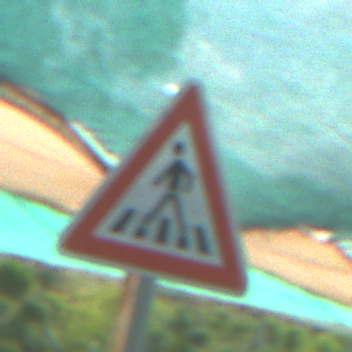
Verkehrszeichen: FussgaengerueberwegRechts
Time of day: MorningAfternoon
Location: Roofed (Special)
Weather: PartlyCloudy
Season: NotSpecified
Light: Natural